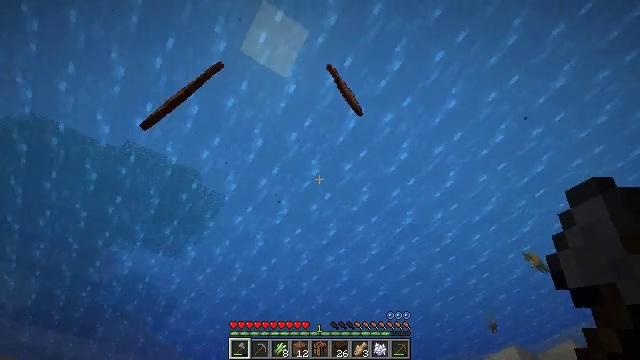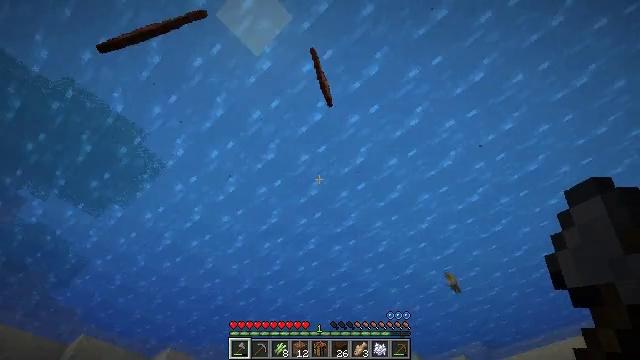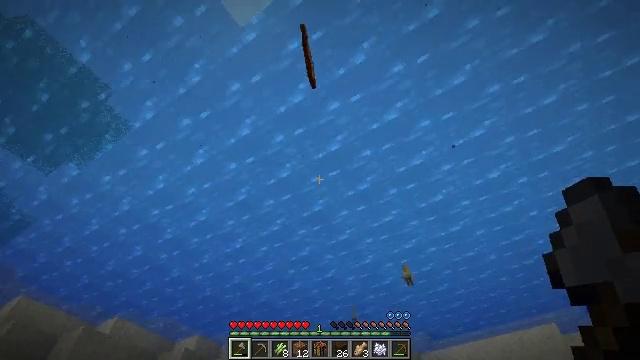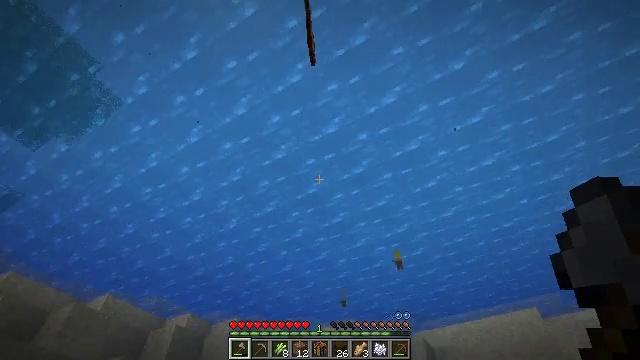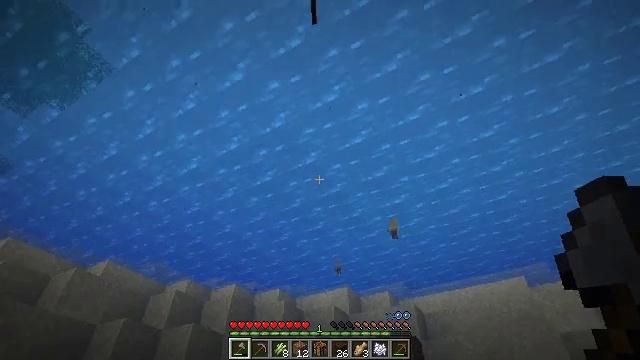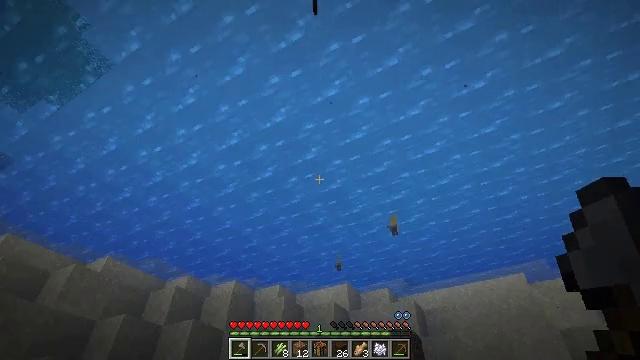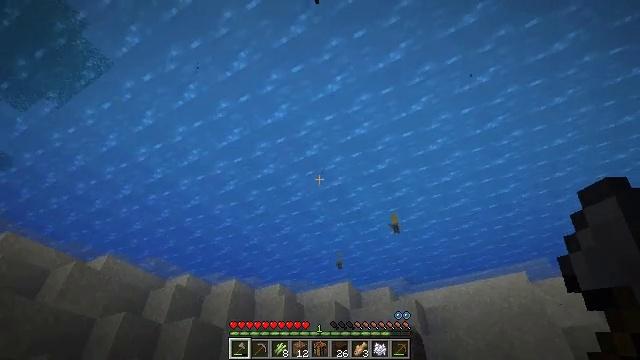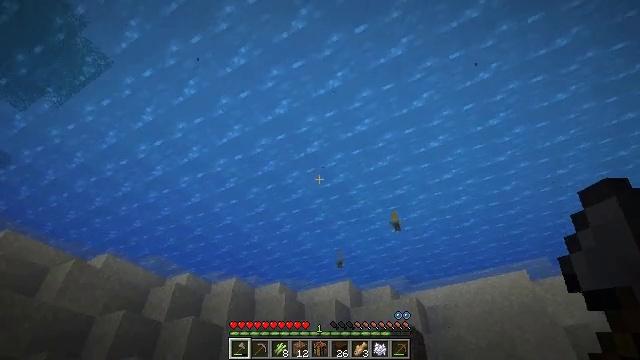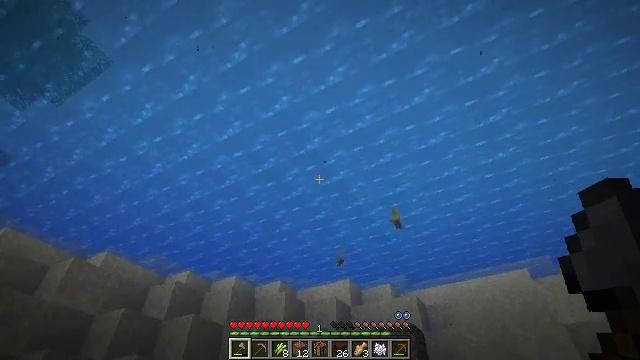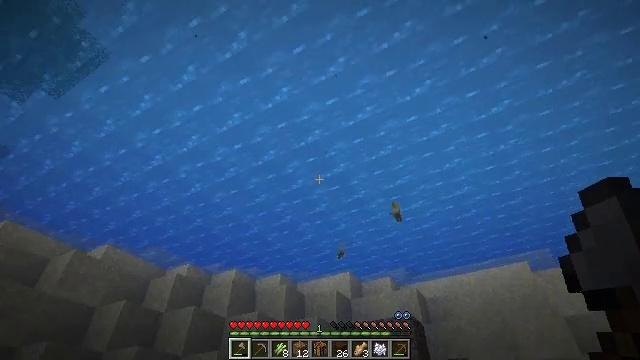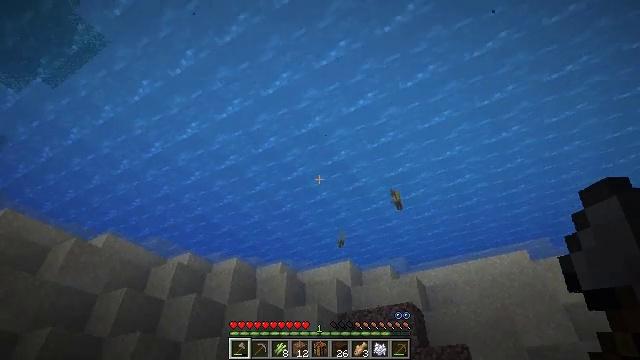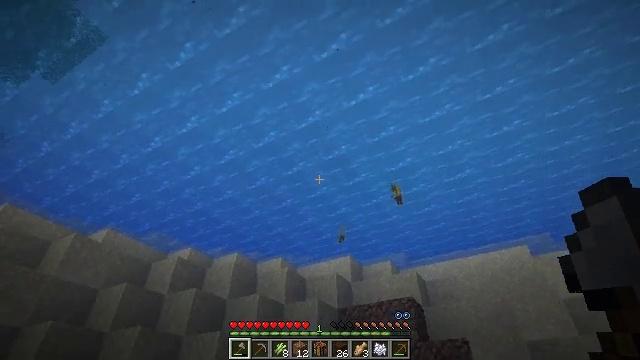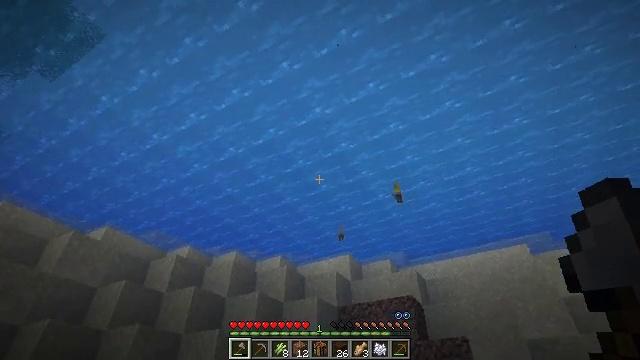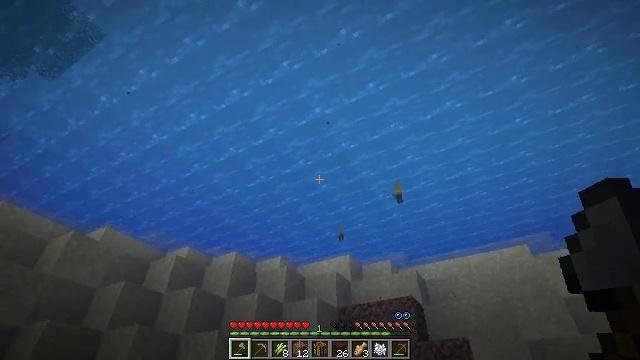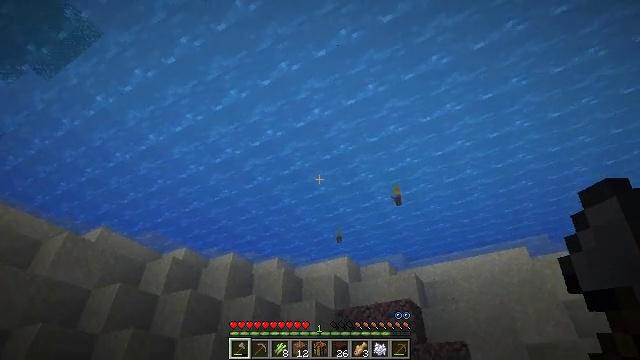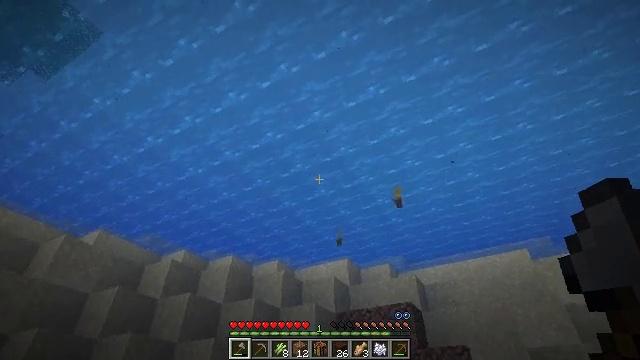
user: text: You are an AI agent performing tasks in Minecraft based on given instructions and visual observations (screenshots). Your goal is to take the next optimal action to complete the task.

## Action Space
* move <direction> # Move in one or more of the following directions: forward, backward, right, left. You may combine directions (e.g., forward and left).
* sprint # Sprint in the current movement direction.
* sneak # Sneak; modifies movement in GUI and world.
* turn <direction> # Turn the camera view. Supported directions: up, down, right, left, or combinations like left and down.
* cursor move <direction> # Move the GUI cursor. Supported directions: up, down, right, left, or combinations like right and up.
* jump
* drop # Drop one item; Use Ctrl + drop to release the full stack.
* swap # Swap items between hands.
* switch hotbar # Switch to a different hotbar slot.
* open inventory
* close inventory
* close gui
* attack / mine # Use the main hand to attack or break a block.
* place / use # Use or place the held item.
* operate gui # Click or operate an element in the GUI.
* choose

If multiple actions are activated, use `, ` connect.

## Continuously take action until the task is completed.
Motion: motion action
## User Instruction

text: Combat the tropical fish.
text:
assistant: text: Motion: turn right and down
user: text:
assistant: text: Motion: turn right and down
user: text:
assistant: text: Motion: turn right and down
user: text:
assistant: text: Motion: move forward, turn right and down
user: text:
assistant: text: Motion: move forward
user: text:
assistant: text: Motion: move forward
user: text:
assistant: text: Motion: move forward
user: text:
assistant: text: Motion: move forward
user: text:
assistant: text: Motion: turn down
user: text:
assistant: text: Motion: turn down
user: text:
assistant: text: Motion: no_op
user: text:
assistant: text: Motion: jump
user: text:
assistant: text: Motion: jump
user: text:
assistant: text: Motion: jump
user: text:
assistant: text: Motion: jump
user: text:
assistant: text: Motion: jump
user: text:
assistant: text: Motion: jump
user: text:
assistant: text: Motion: jump
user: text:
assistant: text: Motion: turn right and up, jump
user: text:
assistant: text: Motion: jump
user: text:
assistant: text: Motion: jump
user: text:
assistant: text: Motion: jump
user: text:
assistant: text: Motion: jump
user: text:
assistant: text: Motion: jump
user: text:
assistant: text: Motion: jump
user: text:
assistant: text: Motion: jump
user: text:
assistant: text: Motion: jump
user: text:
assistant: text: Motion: jump
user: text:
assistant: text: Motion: jump
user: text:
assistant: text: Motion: jump